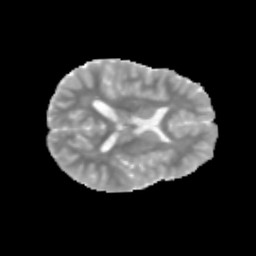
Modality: MD
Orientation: axial
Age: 12
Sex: male
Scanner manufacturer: siemens
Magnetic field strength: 3 T
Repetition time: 3.8 s
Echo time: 0.07 s